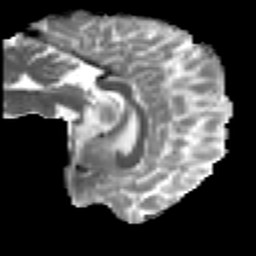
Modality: MD
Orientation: sagittal
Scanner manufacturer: ge
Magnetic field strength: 3 T
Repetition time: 7.98 s
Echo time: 0.0701 s